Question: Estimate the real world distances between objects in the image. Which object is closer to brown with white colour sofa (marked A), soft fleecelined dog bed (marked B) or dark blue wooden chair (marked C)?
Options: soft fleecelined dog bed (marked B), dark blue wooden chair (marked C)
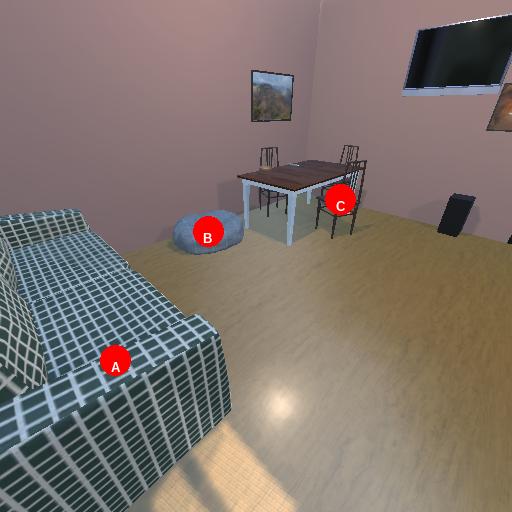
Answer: soft fleecelined dog bed (marked B)